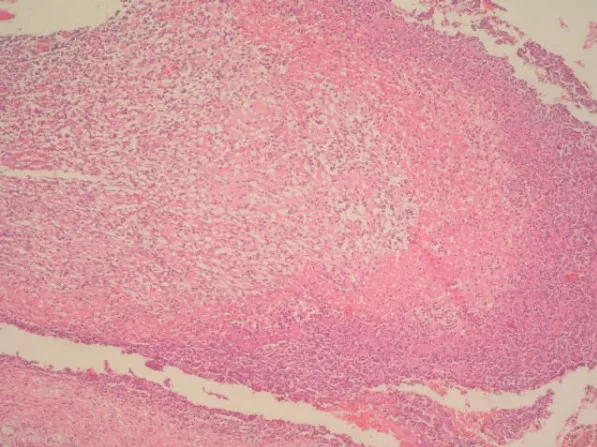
Massive ulceration on the surface epithelium of small bowel (Haematoxylin & Eosin, Original magnification x40).
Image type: pathology (h&e)